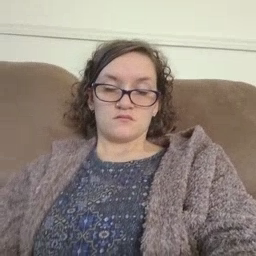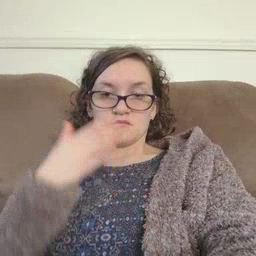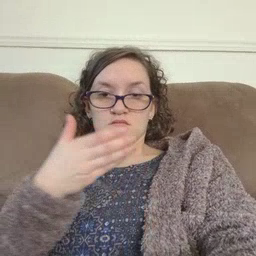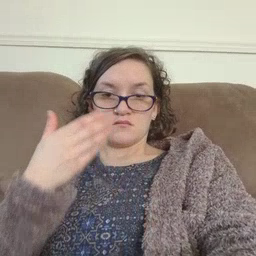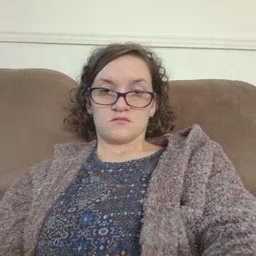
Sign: cereal